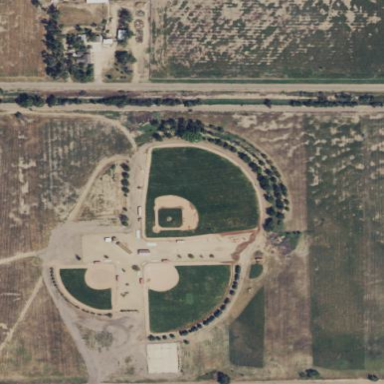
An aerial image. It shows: Softball pitch for leisure and sport activities.